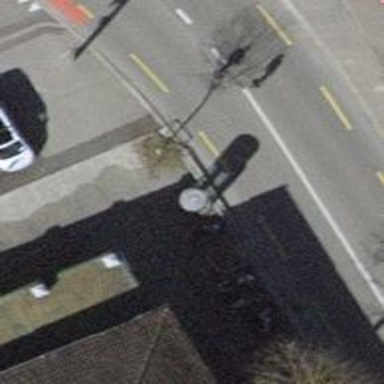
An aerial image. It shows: Telephone amenity.